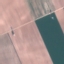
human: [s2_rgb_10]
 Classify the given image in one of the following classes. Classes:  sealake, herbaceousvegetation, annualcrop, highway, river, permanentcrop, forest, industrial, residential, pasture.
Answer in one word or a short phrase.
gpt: AnnualCrop